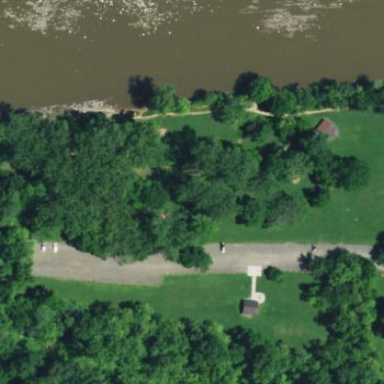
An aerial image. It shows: Picnic site popular for tourists.